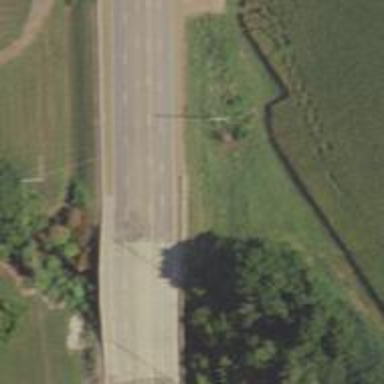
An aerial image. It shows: Primary highway bridge with asphalt surface.